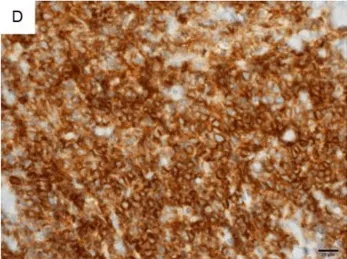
Histopathological examination of pathological cells. CD56. X400).
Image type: pathology (immunostaining)